Current action and preconditions to check: trajectory_clear

Your task: For each precondition in the list above, predict whether it will hold at this action.

Consider the current scene as observed from the mobile robot's camera, and analyze the predicted future states of all dynamic agents (e.g., people, animals, vehicles, or any moving entities) within the NEXT SECOND.

IMPORTANT: Only answer "very likely" if you are absolutely certain—based on strong, clear evidence—that a dynamic agent will violate the precondition in the predicted future state. Do NOT answer "very likely" for unlikely, ambiguous, or low-probability risks.

Ask yourself for each precondition: Is there a high probability, with clear and convincing evidence, that the predicted future states of any dynamic agent will interfere with the predicted future state of the currently executing action within the NEXT SECOND, causing that precondition to fail?

Assess the risk level based on these predictions. Use "likely" or "very likely" if motions create a clear risk of interference.

Use "neutral" or "improbable" if agents are nearby but their predicted paths are clearly diverging or non-conflicting.

Failure Risk Categories: "very improbable", "improbable", "neutral", "likely", "very likely"

Answer Format: Output ONLY the probability_of_failure value from these categories: "very improbable", "improbable", "neutral", "likely", "very likely"

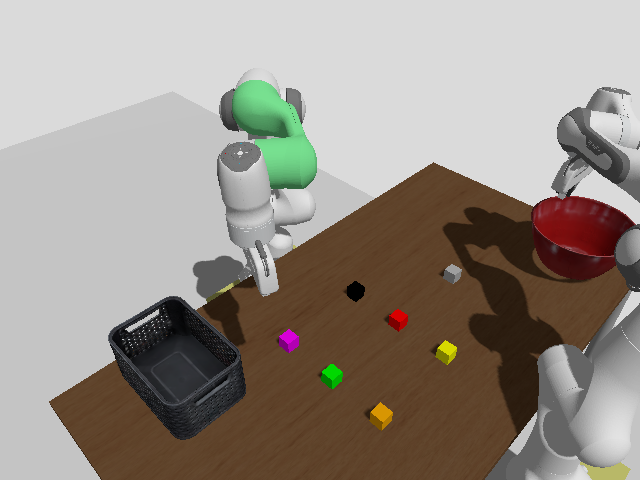

Answer: very improbable